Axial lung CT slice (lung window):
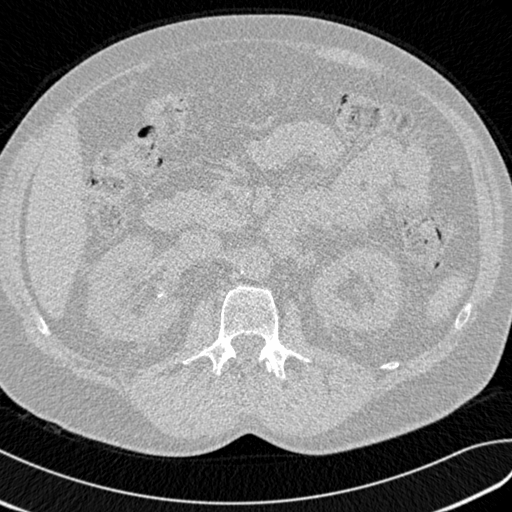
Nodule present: no